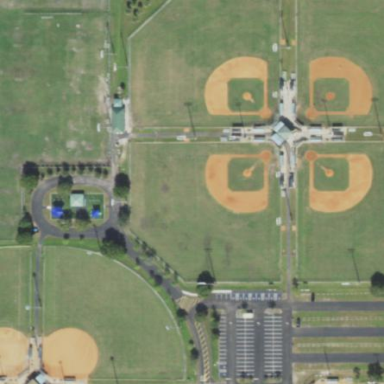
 is known for its spacious greenery and recreational activities available since its opening in March 1994."